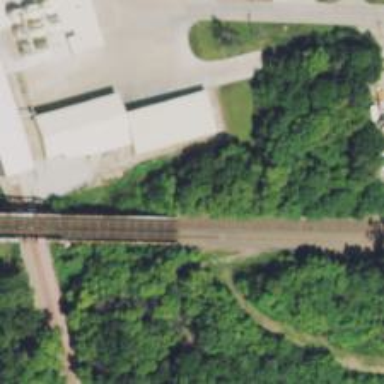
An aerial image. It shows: Railway bridge.